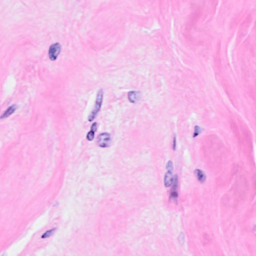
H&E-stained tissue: Breast